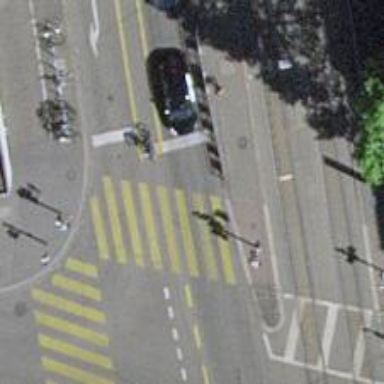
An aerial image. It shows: Pedestrian crossing with traffic signals.